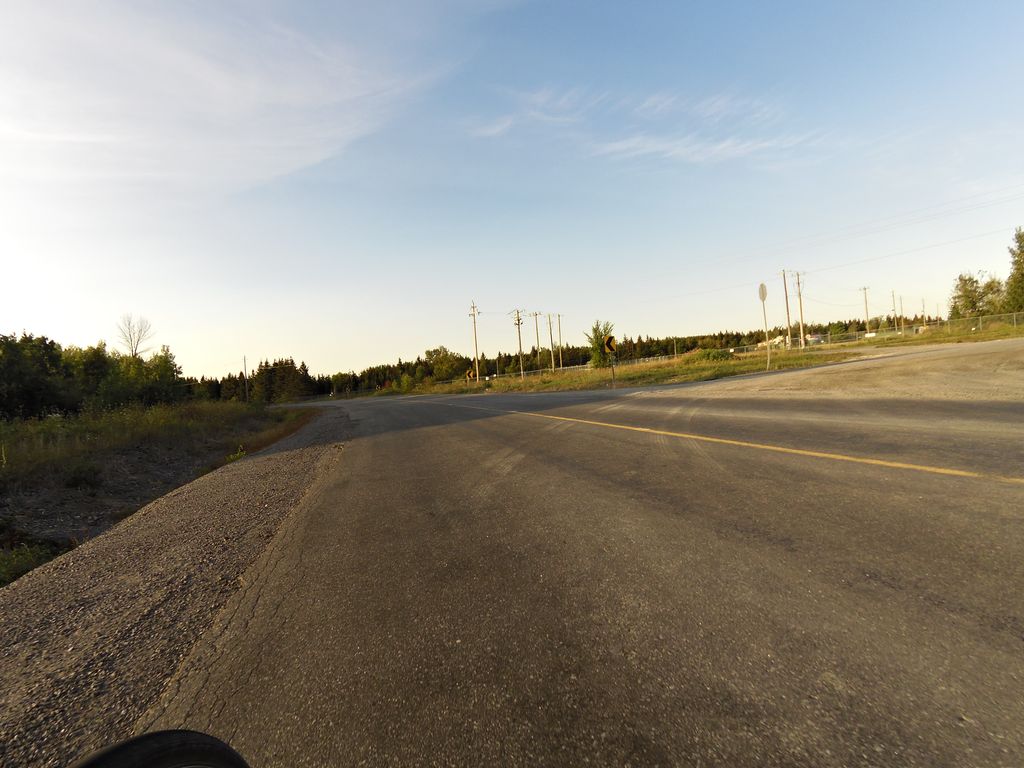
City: ottawa-gatineau